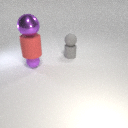
small gray rubber sphere behind large red rubber cylinder